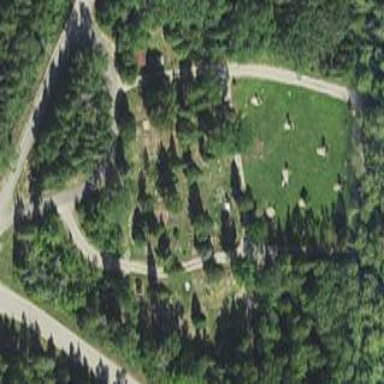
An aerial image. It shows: Cemetery.